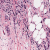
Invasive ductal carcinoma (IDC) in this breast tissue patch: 1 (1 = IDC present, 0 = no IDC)